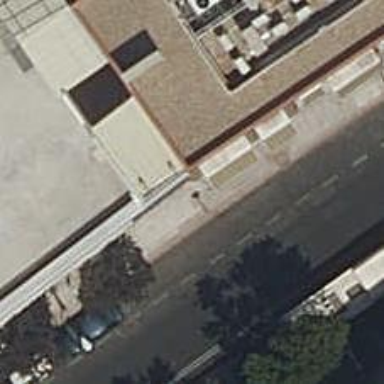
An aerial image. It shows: Sidewalk made of paving stones.